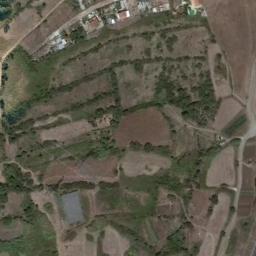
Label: terrace